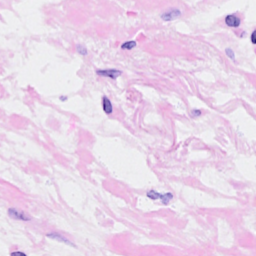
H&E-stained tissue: Breast